Question: I have marathi data stored in mysql database and want to display in android using json, I am able to get the English data, but if trying to get the marathi it displays "?????" even when i print json on browser it also shows "????"
i am using php for defining web service.
My json Output:
[{"heading":"??? ???? ","details":"??? ???? ???? ??????????? ??? ?? ????? ?????????? ???? ???????? ??????? ??????? ???? ?? ??????? ???? ????? ??? ?????????? ????? ?? ?????????? ??? ??? ??????????? ??????????? ? ???????????? ?? ???. ????? ????????? ????? ?????? ????? ?????????? ?????? ??"}]
values are coming to android but displaying like "???????"

how to do it??
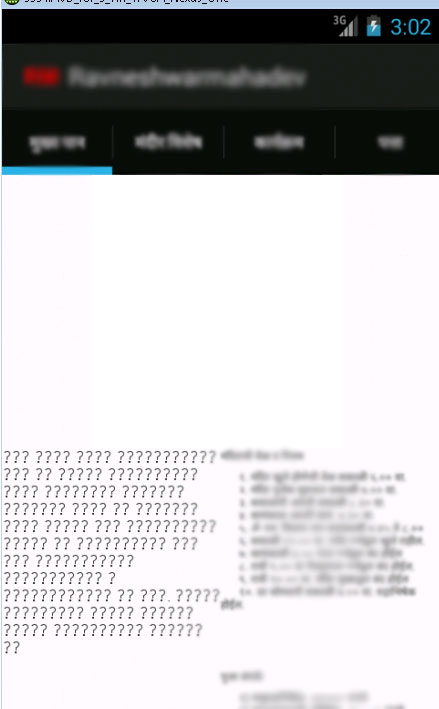
Answer: Are you using utf8 in your database tables & php database connection (you have to run "SET NAMES utf8" after connecting to mysql)?
If so, does it work correctly in desktop browser? If it does, I suppose you have to use different font, if not, then you have to fix your database/connection encoding